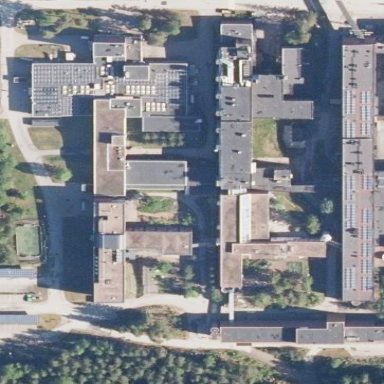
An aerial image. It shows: University.